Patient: sex M, age 69
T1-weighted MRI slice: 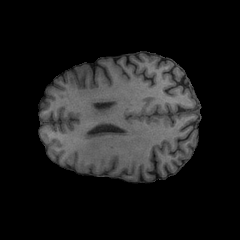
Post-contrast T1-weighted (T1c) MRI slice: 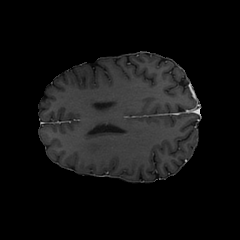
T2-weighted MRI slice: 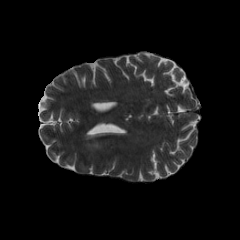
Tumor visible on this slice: yes
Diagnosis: Glioblastoma, IDH-wildtype
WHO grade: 4